Field crop: maize
Growth stage: 2
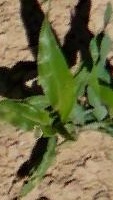
Species: maize